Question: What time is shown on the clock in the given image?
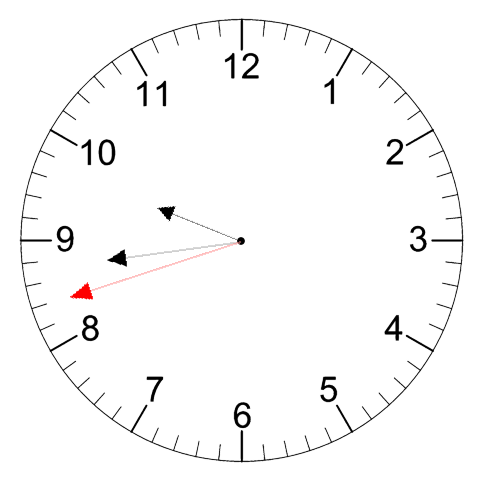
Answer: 09:43:42